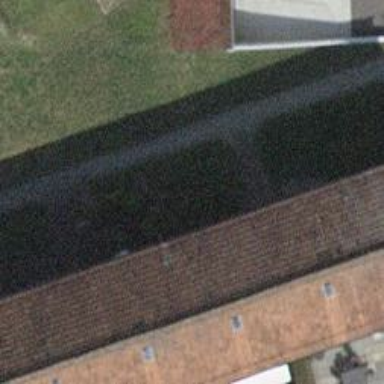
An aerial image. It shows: Simple house.